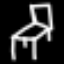
Label: chair